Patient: sex F, age 35
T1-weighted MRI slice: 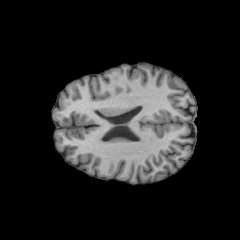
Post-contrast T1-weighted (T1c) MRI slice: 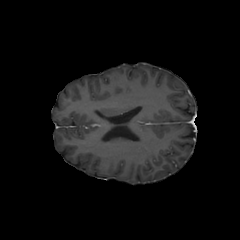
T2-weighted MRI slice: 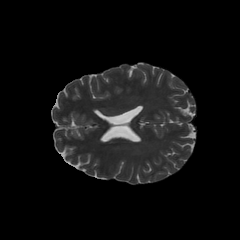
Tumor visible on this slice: no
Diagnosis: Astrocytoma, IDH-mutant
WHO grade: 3